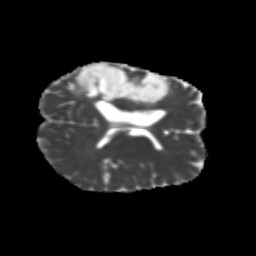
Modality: MD
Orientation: axial
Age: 42
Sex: male
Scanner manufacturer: siemens
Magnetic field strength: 3 T
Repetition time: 3.839 s
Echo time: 0.071 s